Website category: book
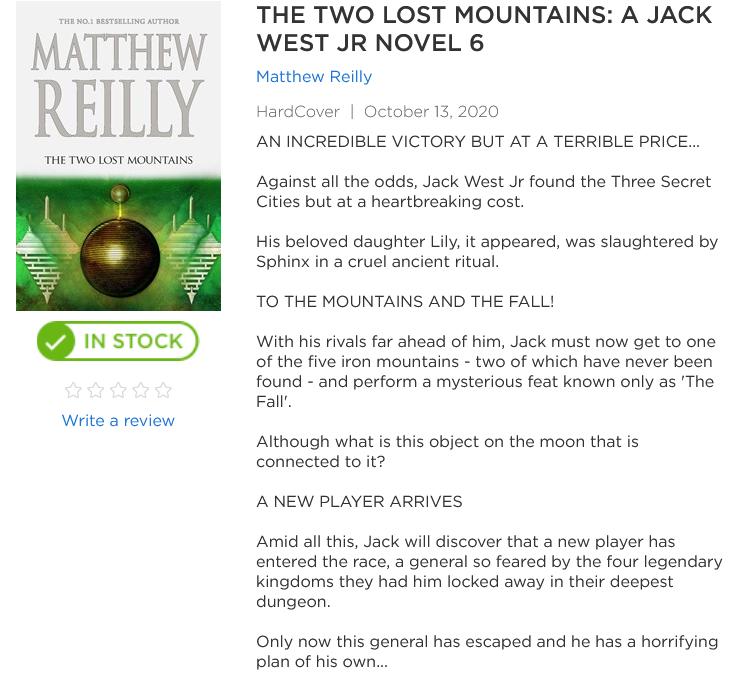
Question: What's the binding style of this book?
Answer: HardCover

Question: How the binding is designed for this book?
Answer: HardCover

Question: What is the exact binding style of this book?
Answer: HardCover

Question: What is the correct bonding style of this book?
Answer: HardCover

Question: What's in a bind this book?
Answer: HardCover

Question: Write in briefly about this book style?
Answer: HardCover

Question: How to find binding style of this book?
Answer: HardCover

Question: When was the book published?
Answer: October 13, 2020

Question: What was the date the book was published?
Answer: October 13, 2020

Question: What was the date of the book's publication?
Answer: October 13, 2020

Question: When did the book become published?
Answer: October 13, 2020

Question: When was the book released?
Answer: October 13, 2020

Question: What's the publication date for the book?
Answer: October 13, 2020